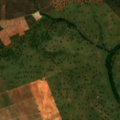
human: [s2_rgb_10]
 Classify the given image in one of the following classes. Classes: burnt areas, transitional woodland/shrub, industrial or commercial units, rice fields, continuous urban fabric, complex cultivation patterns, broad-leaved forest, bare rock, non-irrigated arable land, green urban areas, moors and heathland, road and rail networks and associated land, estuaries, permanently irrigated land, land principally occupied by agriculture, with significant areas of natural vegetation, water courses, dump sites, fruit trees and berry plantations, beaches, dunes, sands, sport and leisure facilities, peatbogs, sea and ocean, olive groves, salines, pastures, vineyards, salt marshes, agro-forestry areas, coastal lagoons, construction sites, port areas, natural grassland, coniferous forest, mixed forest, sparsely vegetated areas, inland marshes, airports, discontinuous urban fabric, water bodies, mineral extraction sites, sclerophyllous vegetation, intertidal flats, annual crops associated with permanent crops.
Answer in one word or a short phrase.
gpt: continuous urban fabric